【题型】选择题　【知识点】平面几何　【难度】medium
如图，$\square OABC$ 的顶点 $O$ 是原点，$A$ 在 $y$ 轴的正半轴上，反比例函数 $y = \dfrac{k}{x}\ (x>0)$ 的图象过 $\square OABC$ 的顶点 $C$ 和中心 $D(2,4)$。将 $\square OABC$ 绕原点 $O$ 逆时针旋转，每次旋转 $90^\circ$，则第 $2023$ 次旋转结束时，点 $A$ 的坐标为（ ）

\noindent A. $(0,5)$ \quad B. $(0,6)$ \quad C. $(5,0)$ \quad D. $(6,0)$
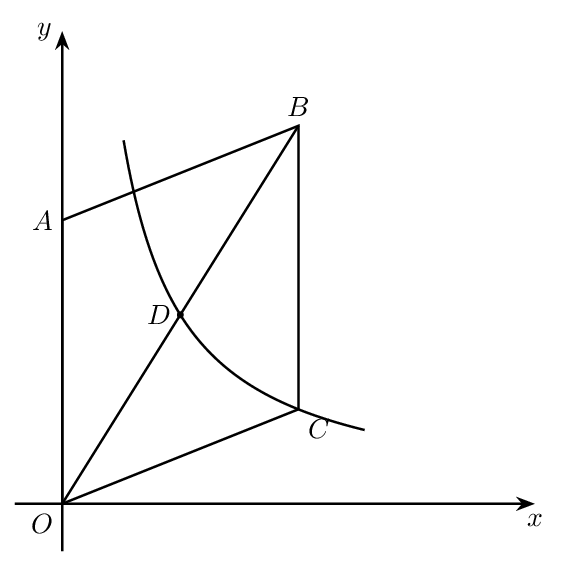
【解答】
\noindent 【答案】D

\noindent 【详解】解：\(\because\) 四边形 \(OABC\) 是平行四边形，

\noindent \(\therefore\) 点 \(D\) 是 \(OB\) 的中点，点 \(D\) 是 \(AC\) 的中点，\(BC \parallel OA\)。

\noindent 又 \(\because D(2,4)\)，

\noindent \(\therefore B(4,8)\)，

\noindent 将点 \(D(2,4)\) 代入 \(y = \dfrac{k}{x}\ (x>0)\) 得：\(4 = \dfrac{k}{2}\)，

\noindent \(\therefore k = 8\)，

\noindent \(\therefore\) 反比例函数的解析式是 \(y = \dfrac{8}{x}\ (x>0)\)。

\noindent \(\because BC \parallel OA\)，

\noindent \(\therefore\) 点 \(C\) 的横坐标是 \(4\)，

\noindent 当 \(x=4\) 时，\(y = \dfrac{8}{x} = \dfrac{8}{4} = 2\)，

\noindent \(\therefore C(4,2)\)，

\noindent 又 \(\because\) 点 \(D\) 是 \(AC\) 的中点，\(C(4,2)\)，\(D(2,4)\)，

\noindent \(\therefore A(0,6)\)，

\noindent \(\because \square OABC\) 绕原点 \(O\) 逆时针旋转，每次旋转 \(90^\circ\)，

\noindent \(\therefore\) 点 \(A\) 的坐标每 \(4\) 次旋转作为一个循环，

\noindent \(\because 2023 \div 4 = 505 \dots 3\)，第三次旋转之后点 \(A\) 的坐标是 \((6,0)\)，

\noindent \(\therefore\) 第 \(2023\) 次旋转结束时，点 \(A\) 的坐标为 \((6,0)\)，

\noindent 故选：D。

\noindent 【点睛】本题考查平行四边形的性质，反比例函数的图象与性质，旋转的性质等知识，利用数形结合思想和掌握旋转的周期性是解题的关键。